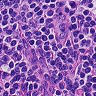
Metastatic tissue present: no